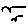
Label: bird